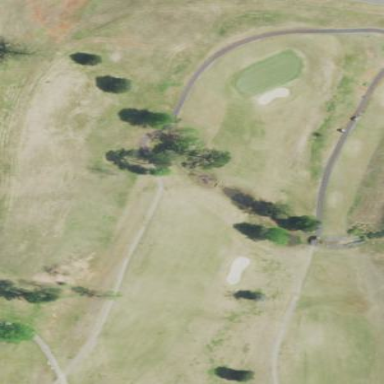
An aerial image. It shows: Water hazard on golf course. The hazard is natural water feature.